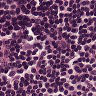
Metastatic tissue present: no